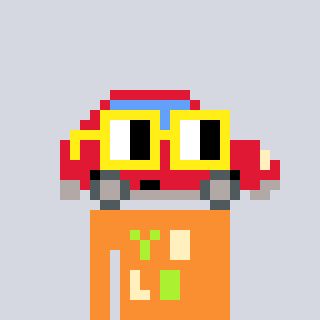
a pixel art character with square yellow glasses, a car-shaped head and a orange-colored body on a cool background